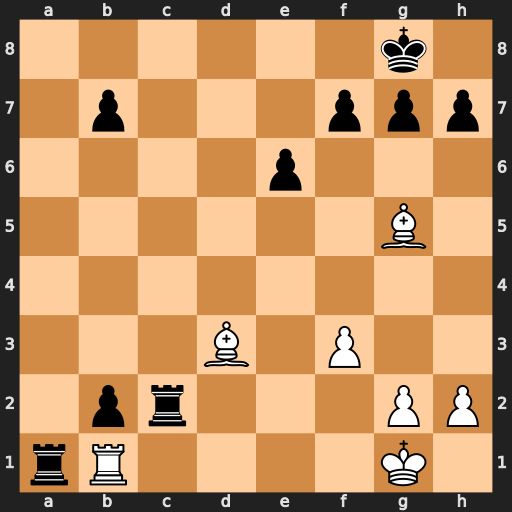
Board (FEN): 6k1/1p3ppp/4p3/6B1/8/3B1P2/1pr3PP/rR4K1
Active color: w
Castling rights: -
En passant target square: -
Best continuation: Bxc2 Rxb1+ Bxb1